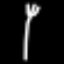
Label: fork